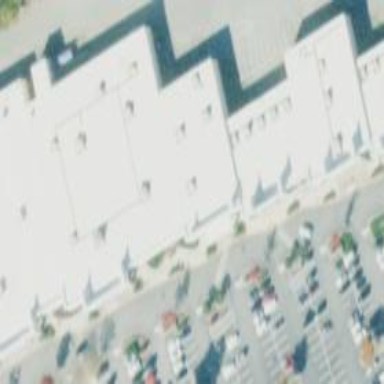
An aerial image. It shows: Department store building.